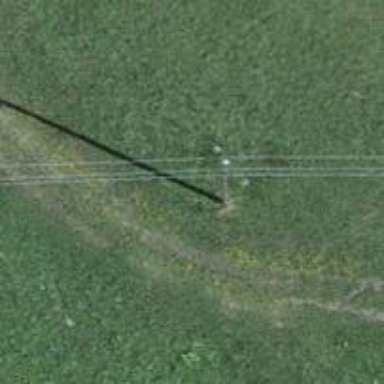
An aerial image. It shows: Utility pole as the man-made structure.